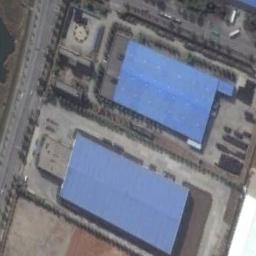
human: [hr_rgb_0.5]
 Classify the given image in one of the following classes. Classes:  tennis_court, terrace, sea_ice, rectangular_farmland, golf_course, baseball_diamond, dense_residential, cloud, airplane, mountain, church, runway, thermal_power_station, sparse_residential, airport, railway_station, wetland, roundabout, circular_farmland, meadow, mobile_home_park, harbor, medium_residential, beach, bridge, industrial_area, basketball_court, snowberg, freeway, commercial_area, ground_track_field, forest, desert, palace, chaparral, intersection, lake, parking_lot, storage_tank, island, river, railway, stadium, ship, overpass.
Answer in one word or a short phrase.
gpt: industrial_area